Field crop: maize
Growth stage: 1
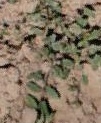
Species: convolvulus